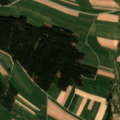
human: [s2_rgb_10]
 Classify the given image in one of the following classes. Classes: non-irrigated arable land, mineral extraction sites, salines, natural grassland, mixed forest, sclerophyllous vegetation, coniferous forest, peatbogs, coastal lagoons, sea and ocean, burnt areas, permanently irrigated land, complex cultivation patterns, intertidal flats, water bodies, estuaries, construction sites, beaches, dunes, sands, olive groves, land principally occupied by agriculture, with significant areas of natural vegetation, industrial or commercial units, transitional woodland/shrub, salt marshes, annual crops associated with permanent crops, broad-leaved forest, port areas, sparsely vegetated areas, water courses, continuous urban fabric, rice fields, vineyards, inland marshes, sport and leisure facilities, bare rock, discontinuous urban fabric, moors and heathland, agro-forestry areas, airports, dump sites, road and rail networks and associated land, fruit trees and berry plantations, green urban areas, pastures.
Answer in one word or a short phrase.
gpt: non-irrigated arable land, complex cultivation patterns, land principally occupied by agriculture, with significant areas of natural vegetation, coniferous forest